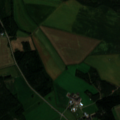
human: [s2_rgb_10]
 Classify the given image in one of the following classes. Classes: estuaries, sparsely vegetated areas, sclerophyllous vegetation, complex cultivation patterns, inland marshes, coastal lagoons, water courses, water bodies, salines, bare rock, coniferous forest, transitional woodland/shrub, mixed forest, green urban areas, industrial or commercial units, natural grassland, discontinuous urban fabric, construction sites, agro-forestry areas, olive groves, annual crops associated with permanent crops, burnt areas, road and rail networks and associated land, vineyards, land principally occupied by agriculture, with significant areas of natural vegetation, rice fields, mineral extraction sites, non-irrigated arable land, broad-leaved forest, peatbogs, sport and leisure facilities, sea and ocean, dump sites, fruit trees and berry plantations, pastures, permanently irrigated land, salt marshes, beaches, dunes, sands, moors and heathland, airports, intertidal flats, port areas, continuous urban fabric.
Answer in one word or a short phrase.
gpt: non-irrigated arable land, coniferous forest, mixed forest